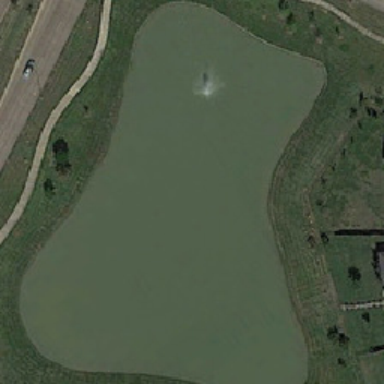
A pond with a green bank is next to the villa with the grey roof and the road by car .